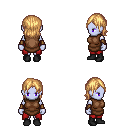
a pixel art fantasy rpg character, female body template, dark elf, purple skin, brown tunic, red pants, light blonde long bangs hairstyle, leather bracers, black shoes, four views (front, back, left, right), 2x2 character sprite sheet, small pixel art, hard edges, no anti-aliasing